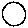
Label: circle